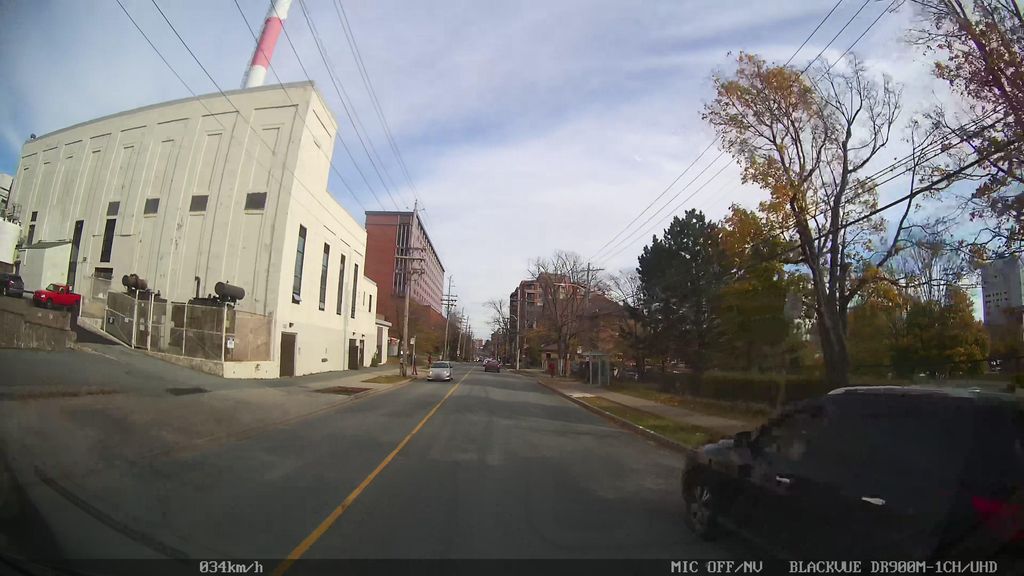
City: halifax